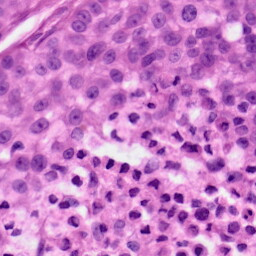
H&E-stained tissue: Skin